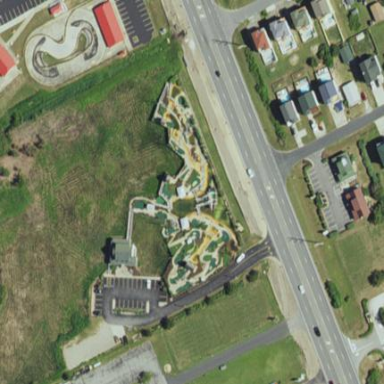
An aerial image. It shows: Miniature golf course.